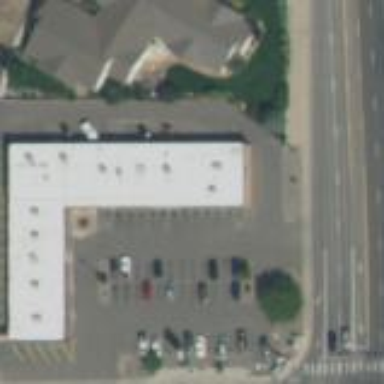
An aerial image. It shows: Retail building.